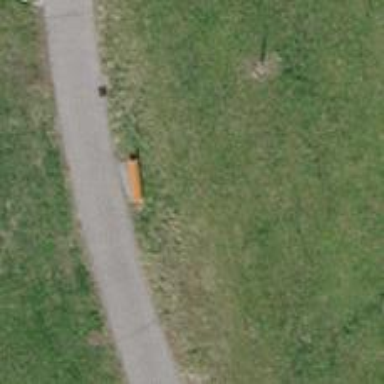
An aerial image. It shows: Brown bench.